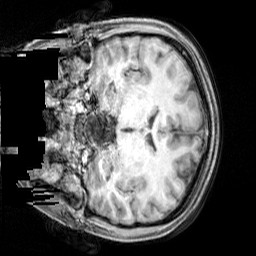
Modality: T1w
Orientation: coronal